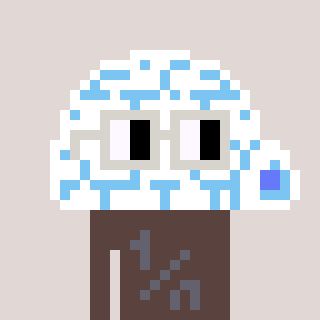
a pixel art character with square light gray glasses, a igloo-shaped head and a darkbrown-colored body on a warm background